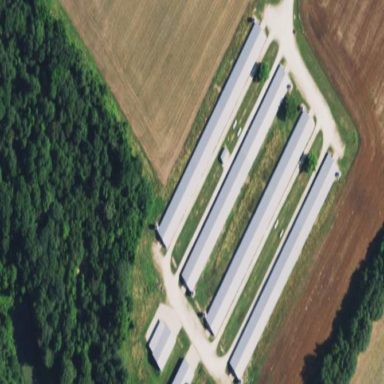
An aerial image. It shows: Farm auxiliary building.